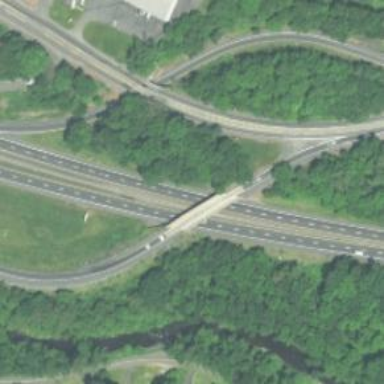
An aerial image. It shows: Bridge on motorway link.